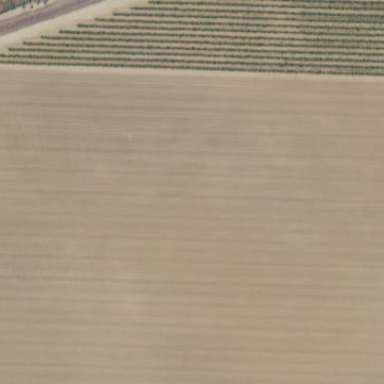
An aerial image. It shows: Vineyard with grape crops.